Question: Everytime I choose a drop down option instead of displaying the data retrieved from MySQL through AJAX it displays undefined instead if I place the showUser under window load and if I place Showuser outside of window load it says Uncaught ReferenceError: showUser is not defined.
Says showUser undefined:
'''
<script type='text/javascript'>
//<![CDATA[
window.addEvent('load', function() {
document.getElementById("reset").onclick = function() {
document.getElementById("names").innerHTML = "";
var saved = JSON.parse(localStorage["numbers"] || "[]");
localStorage.clear()
saved.length = 0;
};
function bindName() {
var inputNames = document.getElementById("names").getElementsByTagName("input");
for (var i = 0; i < inputNames.length; i++) {
inputNames[i].onkeydown = function() {
if (this.value == "") {
setTimeout(deletename(this), 1000);
}
}
}
}
function deletename(name) {
if (name.value == "") {
document.getElementById("names").removeChild(name);
}
}
//one function
function showUser(str)
{
if (str=="")
{
document.getElementById("txtHint").innerHTML="";
return;
}
if (window.XMLHttpRequest)
{// code for IE7+, Firefox, Chrome, Opera, Safari
xmlhttp=new XMLHttpRequest();
}
else
{// code for IE6, IE5
xmlhttp=new ActiveXObject("Microsoft.XMLHTTP");
}
xmlhttp.onreadystatechange=function()
{
if (xmlhttp.readyState==4 && xmlhttp.status==200)
{
var myString = xmlhttp.responseText;
var mySplitResult = myString.split("*");
document.getElementById("number").innerHTML+=mySplitResult[1];
var num1 = mySplitResult[1];
var itemsToTest = num1.value;
var form1 = document.getElementById("names");
var nameOfnames = form1.getElementsByClassName("inputNames").length;
var newGuy1 = document.createElement("input");
newGuy1.setAttribute("class", "inputNames");
newGuy1.setAttribute("id", nameOfnames);
newGuy1.setAttribute("type", "text");
newGuy1.setAttribute("value", num1.value);
form1.appendChild(newGuy1);
num1.value = "";
bindName();
}
}
xmlhttp.open("GET","getuser.php?q="+str,true);
xmlhttp.send();
}
});
//]]>
</script>
'''
HTML:
'''
<h1>Enter Name</h1>
<div id="mainName">
<h2>name</h2>
<label for="name">Add Names: </label>
<input id="name" type="text">
<button id="addName">Add</button>
<button id="reset" class="formbuttonReset">Reset</button>
<form>
<div id="names">
</div>
<input METHOD="POST" action="text.php" type="submit" value="Submit">
</form>
</div>
<form>
<select name="users" onchange="showUser(this.value)">
<option value="">Select a person:</option>
<option value="1">Achau</option>
<option value="2">Ravi</option>
<option value="3">Justin</option>
</select>
</form>
<br />
<div id="txtHint">
<b><table>
<tr>
<th>Email: <div id="email"></div></th>
<th>Number: <div id="number"></div></th>
</tr></b></div>
'''
However if I move the show user outside of window on load function it adds undefined to div:

PVG I put the showUser into window.onload's scope and did what you said and when I choose an option from drop down nothing happens and I get JS error showUser not defined...
EDIT:
'''
//<![CDATA[
window.addEvent('load', function() {
document.getElementById("reset").onclick = function() {
document.getElementById("names").innerHTML = "";
var saved = JSON.parse(localStorage["numbers"] || "[]");
localStorage.clear()
saved.length = 0;
};
//one function
function showUser(str)
{
if (str=="")
{
document.getElementById("txtHint").innerHTML="";
return;
}
if (window.XMLHttpRequest)
{// code for IE7+, Firefox, Chrome, Opera, Safari
xmlhttp=new XMLHttpRequest();
}
else
{// code for IE6, IE5
xmlhttp=new ActiveXObject("Microsoft.XMLHTTP");
}
xmlhttp.onreadystatechange=function()
{
if (xmlhttp.readyState==4 && xmlhttp.status==200)
{
var myString = xmlhttp.responseText;
var mySplitResult = myString.split("*");
document.getElementById("number").innerHTML+=mySplitResult[1];
var num1 = mySplitResult[1];
var itemsToTest = num1.value;
var form1 = document.getElementById("names");
var nameOfnames = form1.getElementsByClassName("inputNames").length;
var newGuy1 = document.createElement("input");
newGuy1.setAttribute("class", "inputNames");
newGuy1.setAttribute("id", nameOfnames);
newGuy1.setAttribute("type", "text");
newGuy1.setAttribute("value", num1.value);
form1.appendChild(newGuy1);
num1.value = "";
bindName(this.value);
}
}
xmlhttp.open("GET","getuser.php?q="+str,true);
xmlhttp.send();
}
function bindName(name){
var inputNames = document.getElementById("names").getElementsByTagName("input");
for (var i = 0; i < inputNames.length; i++) {
inputNames[i].onkeydown = function() {
if (name == "") {
setTimeout(deletename(this), 1000);
}
}
}
}
function deletename(name) {
if (name.value == "") {
document.getElementById("names").removeChild(name);
}
}
});
//]]>
'''
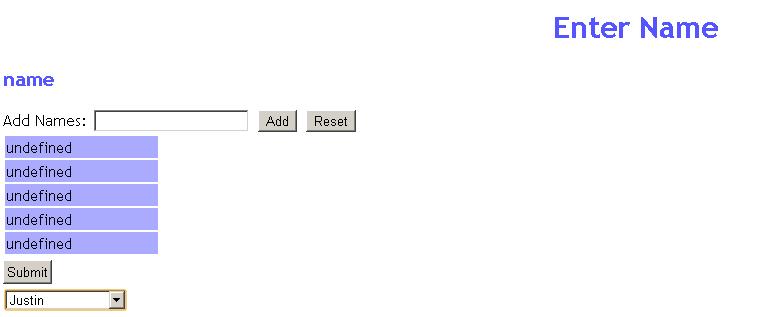
Answer: You have to modify 'bindNames()' to accept a parameter 'name' and use it instead of 'this.value'. Like so:
'''
function bindNames(name) {
// ..
if (name == "") {
// ...
}
}
'''
And from 'showUser()', you'll have to call pass along the parameter, like this:
'''
bindNames(this.value);
'''
: I've taken another look at your code and I must admit I find it hard to figure out what you're trying to do, partly because you haven't really told us and partly because some of the code just doesn't make sense. Things like this:
'''
var nameOfnames = form1.getElementsByClassName("inputNames").length;
'''
I haven't got a clue what you're trying to do! Do you know? Do you remember what you were trying to do when you wrote this?
Anyway, I've stripped down the problem to the bare minimum. <URL>
It probably doesn't do what you want , but have a look at it anyway. See if you can follow it and take it from there. Don't add things like XHR and localStorage until you're the core functionality is working as it should.
Also, it really helps (for yourself) to keep your code readable. One effective way of doing this is to keep your code . If you notice that you need 5 lines of code to do one "thing", it's time to stop and think. Can you describe in a few words what those 5 lines are doing? If so: make a function out of it! You'll have replaced 5 lines of code with function call, which makes the code much easier to read.
If you need any more help, you're better off posting your problem on a forum. Stack Overflow really isn't meant for long discussions.